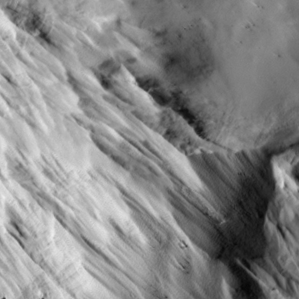
Label: non_frost